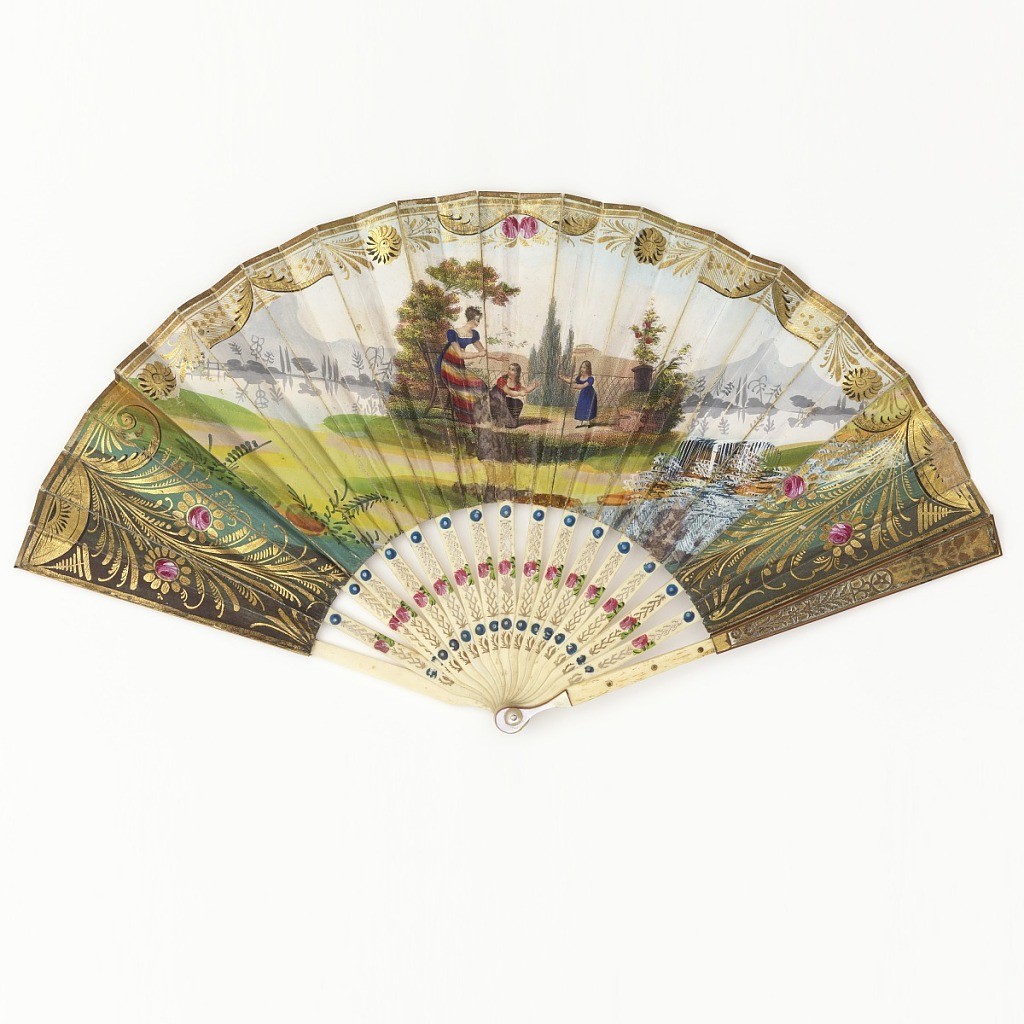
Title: Pleated fan
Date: mid- 19th century
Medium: Paper leaf with gilded and hand-colored lithograph; carved and pierced ivory sticks
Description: Fan leaf with  gilded and hand-painted lithograph scene of a woman and two girls in a landscape; verso: a family scene with a house and waterfalls. Ivory sticks gilded and pierced with seaweed motif.